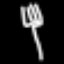
Label: fork